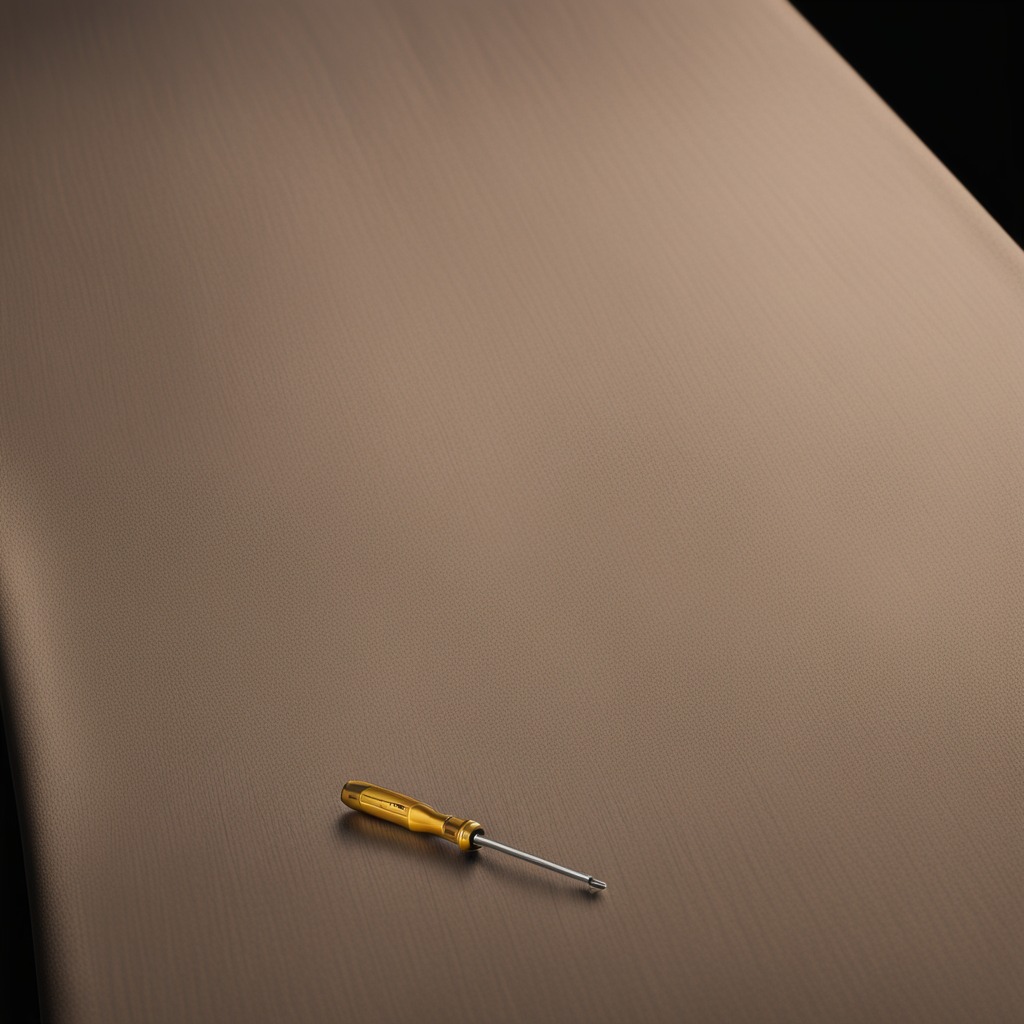
A screwdriver lying on a wooden table inside a workshop at night dim ambient light soft shadows worn but beneath the cloth